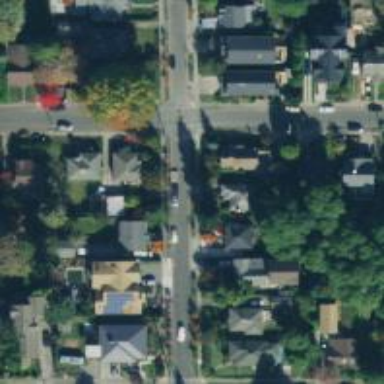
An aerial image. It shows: Residential road with asphalt surface and separate sidewalk.